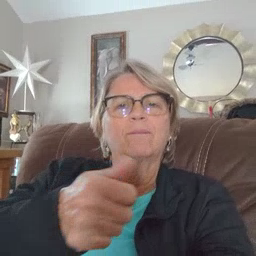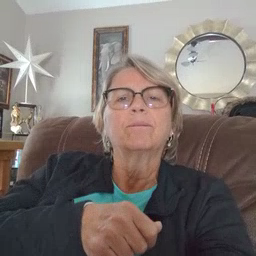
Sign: yourself